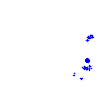
Particle: electron